Interaction volume radius: 10 \u00c5
Interaction volume height: 30 \u00c5
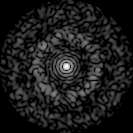
Disorder parameter: 0.8312